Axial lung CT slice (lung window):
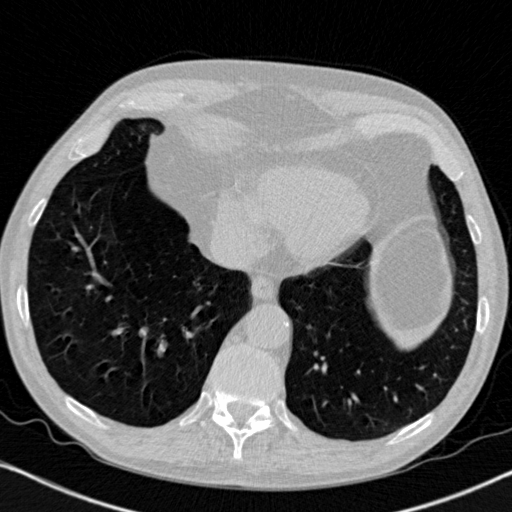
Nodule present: no